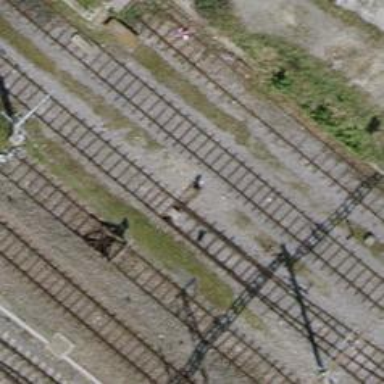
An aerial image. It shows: Railway switch.